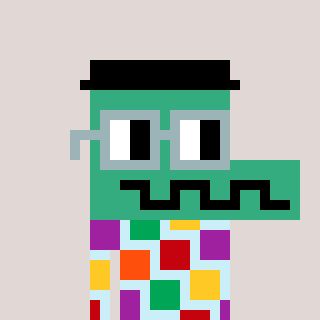
a pixel art character with square dark gray glasses, a crocodile-shaped head and a cold-colored body on a warm background